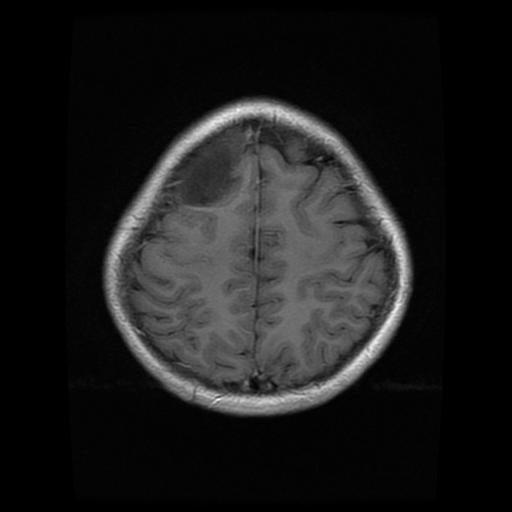
Label: glioma